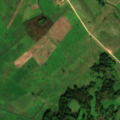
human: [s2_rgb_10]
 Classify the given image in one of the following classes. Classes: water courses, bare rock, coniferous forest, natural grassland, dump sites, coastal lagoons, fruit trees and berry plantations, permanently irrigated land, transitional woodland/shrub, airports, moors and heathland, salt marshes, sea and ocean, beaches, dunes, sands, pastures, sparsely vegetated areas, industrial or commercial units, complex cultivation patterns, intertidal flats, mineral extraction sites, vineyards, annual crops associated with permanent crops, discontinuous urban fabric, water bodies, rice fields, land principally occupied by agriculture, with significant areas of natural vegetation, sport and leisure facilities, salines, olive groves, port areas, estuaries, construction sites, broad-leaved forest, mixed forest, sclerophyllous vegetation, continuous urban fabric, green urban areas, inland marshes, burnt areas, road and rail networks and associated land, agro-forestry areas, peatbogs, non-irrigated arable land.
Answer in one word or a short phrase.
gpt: non-irrigated arable land, complex cultivation patterns, land principally occupied by agriculture, with significant areas of natural vegetation